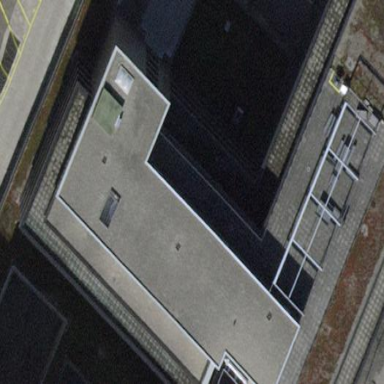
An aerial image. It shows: Commercial building used as office.